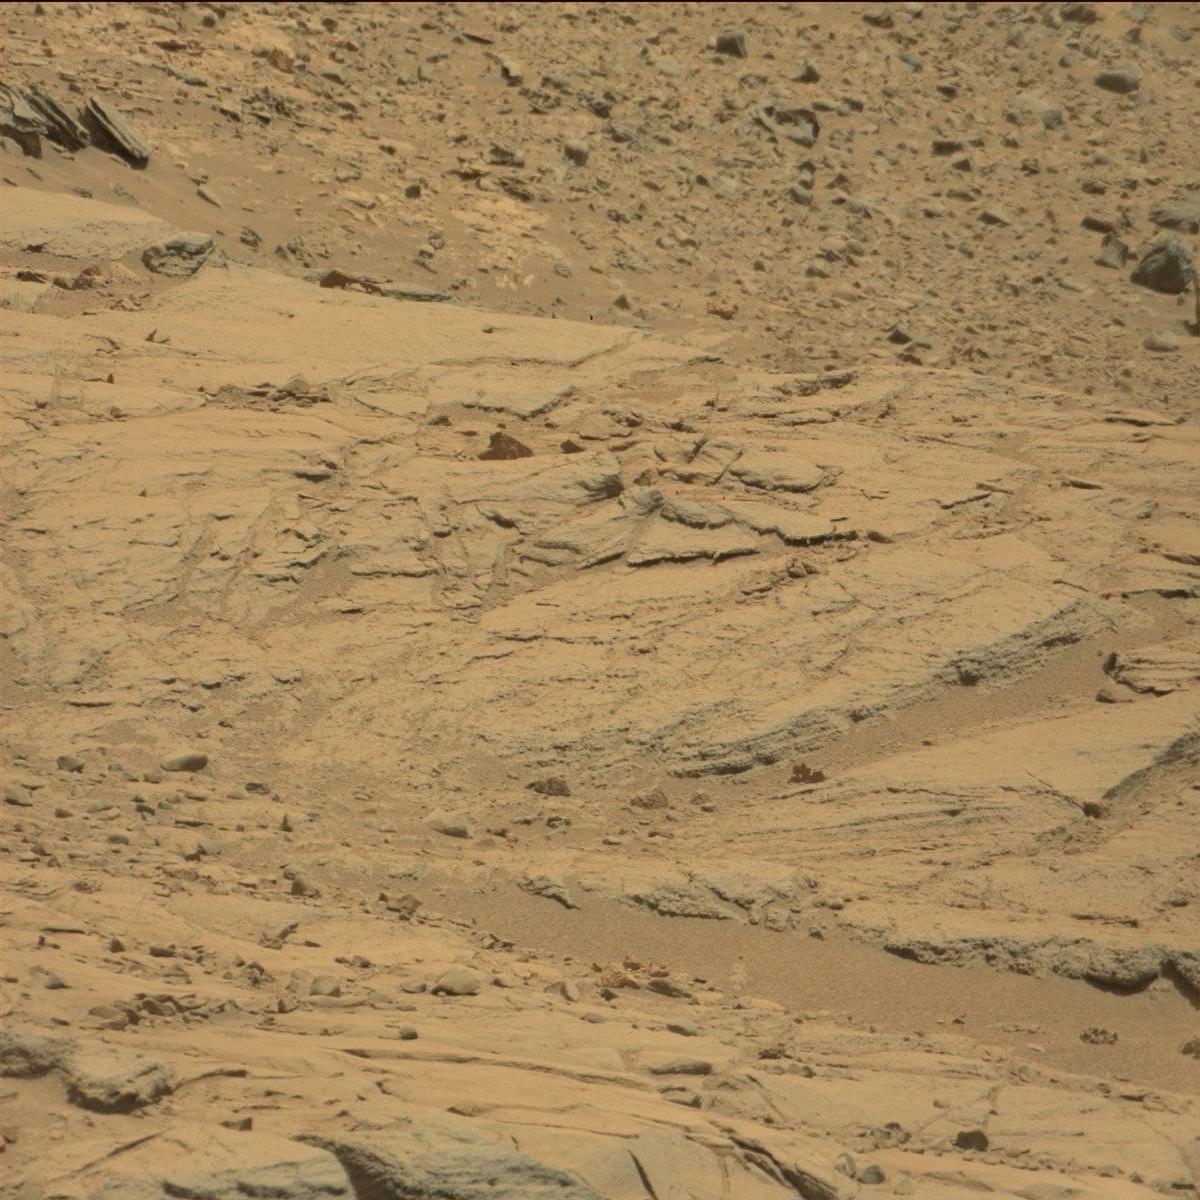
Terrain classes present: Bedrock, Rock, Sand / Soil